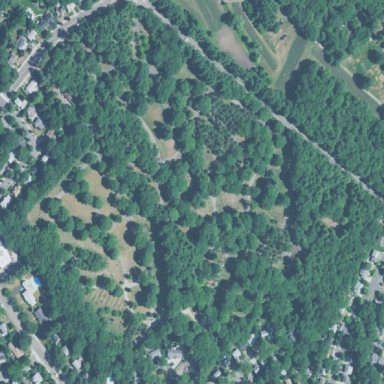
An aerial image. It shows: Historic cemetery with the landuse designation. The MassGIS comments mention it as cemetery.